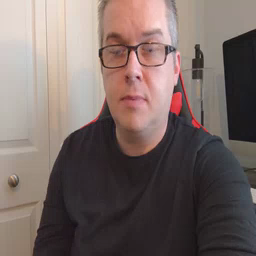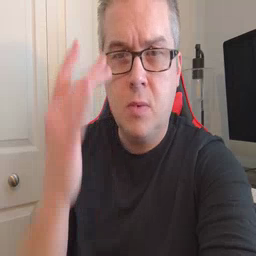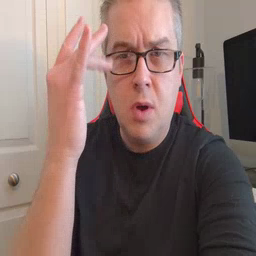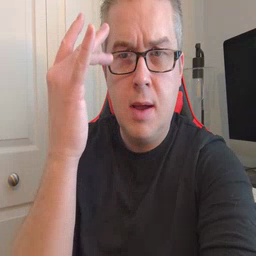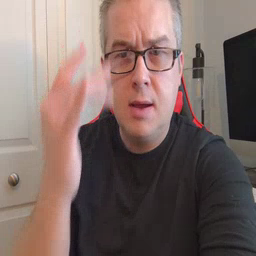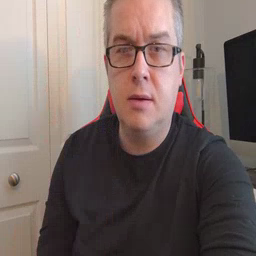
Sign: why